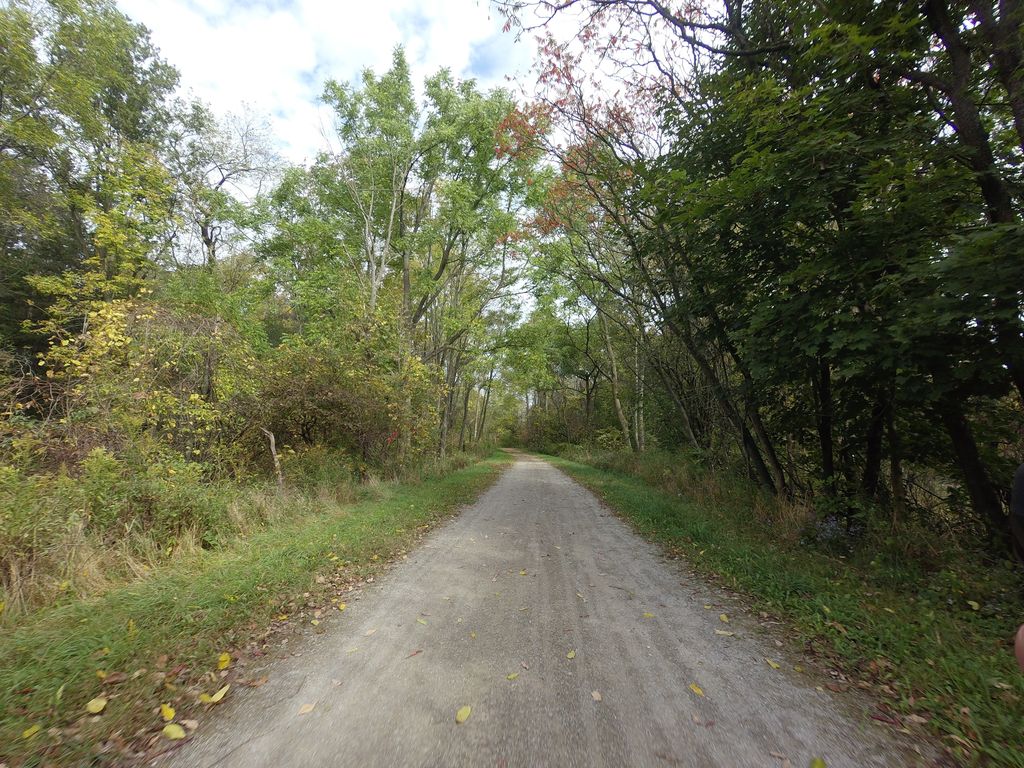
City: hamilton